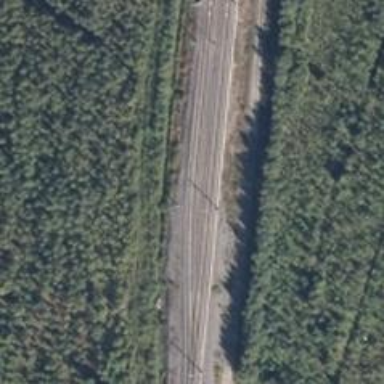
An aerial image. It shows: Electrified rail siding with contact line.